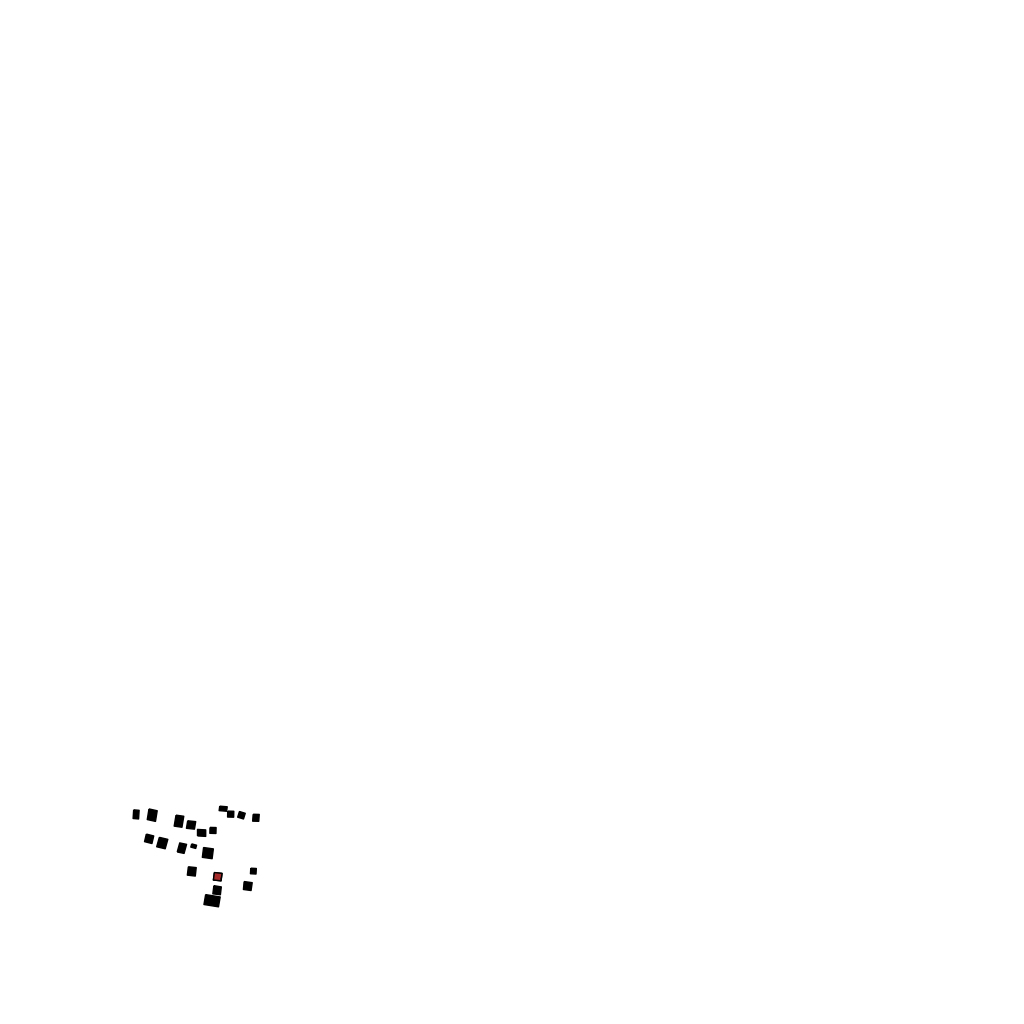
Tags: overhead vector_map, recreation, individual_rise, density_3, Building, Facility, 1.0 km²